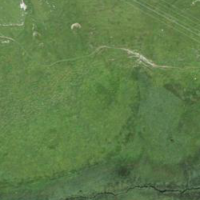
EUNIS habitat code: 23
Species observed at this site:
Caltha palustris